Question:
If I subtract a positive number from a positive number, the code works.
For example, '4-1=3'.
The problem is when I subtract a negative number, like '3 - -2'.
This should equal '5'.
When i enter the '-' in textbox txt_p7 (second textbox),
it shows an error at this code:
'''
txt_result.Text = (Convert.ToInt32(txt_p1.Text) - Convert.ToInt32(txt_p7.Text)).ToString();
'''
Here is the code I'm using:
'''
private void txt_p1_TextChanged(object sender, EventArgs e)
{ if ((!string.IsNullOrEmpty(txt_p1.Text)) && (!string.IsNullOrEmpty(txt_p7.Text)))
txt_result.Text = (Convert.ToInt32(txt_p1.Text) - Convert.ToInt32(txt_p7.Text)).ToString();
}
private void txt_p7_TextChanged(object sender, EventArgs e)
{
if ((!string.IsNullOrEmpty(txt_p1.Text)) && (!string.IsNullOrEmpty(txt_p7.Text)))
txt_result.Text = (Convert.ToInt32(txt_p1.Text) - Convert.ToInt32(txt_p7.Text)).ToString();
}
'''
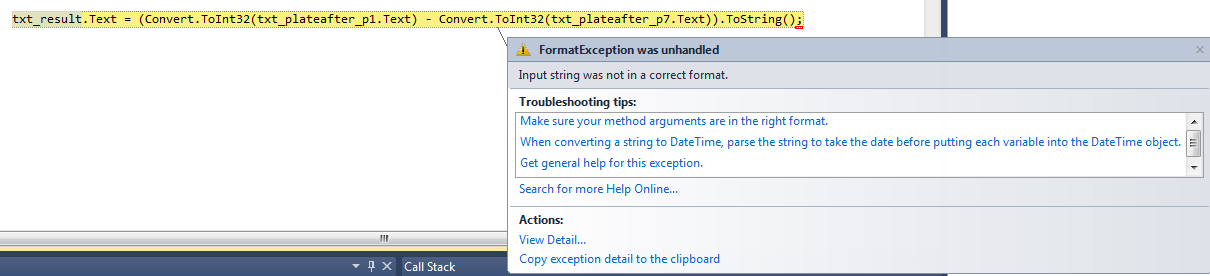
Answer: Your logic is in 'txt_p7_TextChanged()'
Hence when you tried to input a "-", before you input any number, this method is called.
'Convert.ToInt32(txt_p7.Text)' will throw an error as 'txt_p7.Text = "-"' at this point of time is not a number.
Put a break point at the beginning of 'txt_p7_TextChanged()' and you will see what is wrong.
Try this
'''
private void txt_p7_TextChanged(object sender, EventArgs e)
{
int number1, number2;
if (int.TryParse(txt_p1.Text, out number1) && int.TryParse(txt_p7.Text, out number2))
txt_result.Text = (number1 - number2).ToString();
}
'''